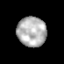
Tissue: prostate
Cell type: T cells
Senescence score: 0.3174
Nuclear area (px): 850
Mean DAPI intensity: 177.767